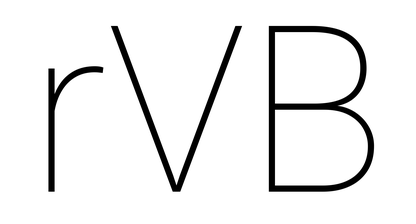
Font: Roboto_Thin